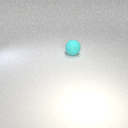
large cyan rubber sphere